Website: bh-photo
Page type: store-pickup
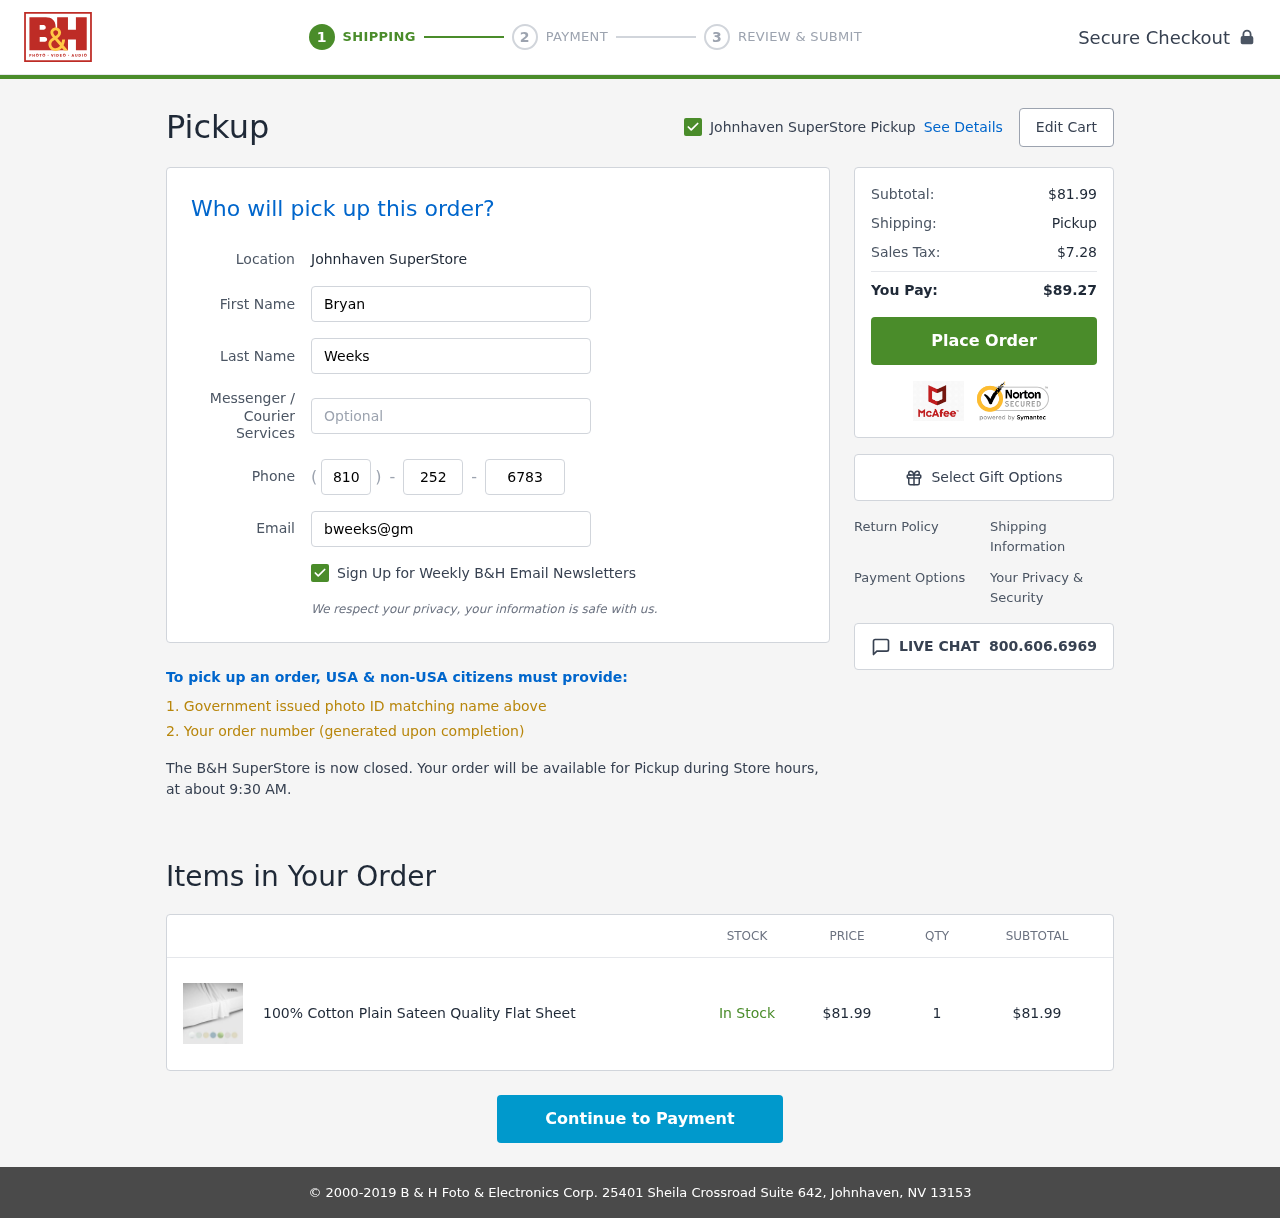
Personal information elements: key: PII_EMAIL
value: bweeks@gmail.com
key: PII_FIRSTNAME
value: Bryan
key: PII_LASTNAME
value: Weeks
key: PII_LOCATION1_CITY
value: Johnhaven SuperStore Pickup
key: PII_LOCATION1_CITY
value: Johnhaven SuperStore
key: PII_PHONE_AREA
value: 810
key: PII_PHONE_PREFIX
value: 252
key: PII_PHONE_SUFFIX
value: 6783
Product elements: key: PRODUCT1_NAME
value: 100% Cotton Plain Sateen Quality Flat Sheet
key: PRODUCT1_PRICE
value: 81.99
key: PRODUCT1_QUANTITY
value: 1
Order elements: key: ORDER_SUBTOTAL
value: $81.99
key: ORDER_TAX
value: $7.28
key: ORDER_TOTAL
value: $89.27